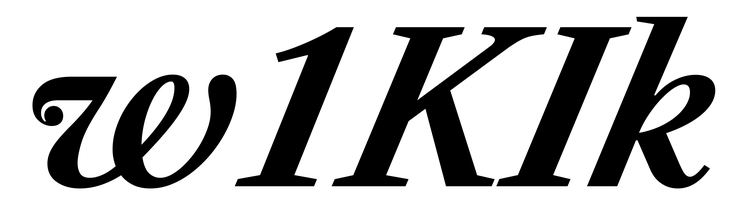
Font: LibreCaslonText-Italic_Bold_Italic